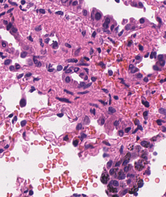
Tumor epithelial tissue: yes
Tumor-associated stroma tissue: yes
Normal tissue: no